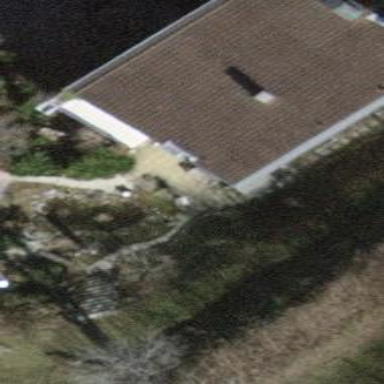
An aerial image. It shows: Simple house.